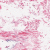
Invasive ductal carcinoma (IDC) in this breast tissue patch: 0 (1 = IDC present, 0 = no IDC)